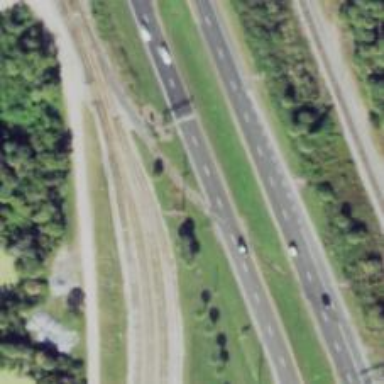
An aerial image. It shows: Disused railway spur service.